Current action and preconditions to check: trajectory_clear

Your task: For each precondition in the list above, predict whether it will hold at this action.

Consider the current scene as observed from the mobile robot's camera, and analyze the predicted future states of all dynamic agents (e.g., people, animals, vehicles, or any moving entities) within the NEXT SECOND.

IMPORTANT: Only answer "very likely" if you are absolutely certain—based on strong, clear evidence—that a dynamic agent will violate the precondition in the predicted future state. Do NOT answer "very likely" for unlikely, ambiguous, or low-probability risks.

Ask yourself for each precondition: Is there a high probability, with clear and convincing evidence, that the predicted future states of any dynamic agent will interfere with the predicted future state of the currently executing action within the NEXT SECOND, causing that precondition to fail?

Assess the risk level based on these predictions. Use "likely" or "very likely" if motions create a clear risk of interference.

Use "neutral" or "improbable" if agents are nearby but their predicted paths are clearly diverging or non-conflicting.

Failure Risk Categories: "very improbable", "improbable", "neutral", "likely", "very likely"

Answer Format: Output ONLY the probability_of_failure value from these categories: "very improbable", "improbable", "neutral", "likely", "very likely"

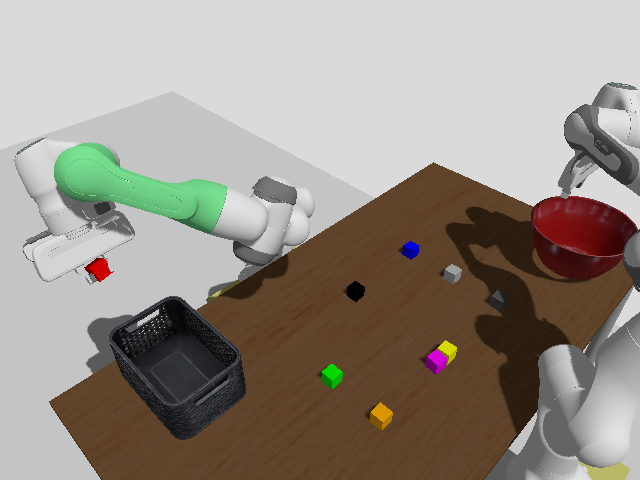

Answer: very improbable